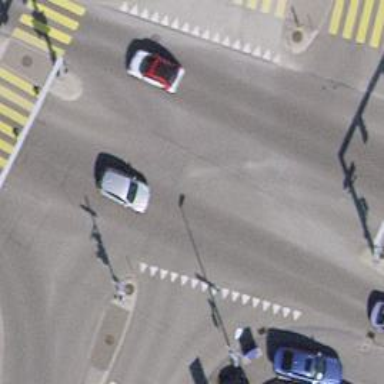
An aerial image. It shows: Road with traffic signals.